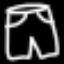
Label: pants